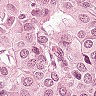
Metastatic tissue present: yes